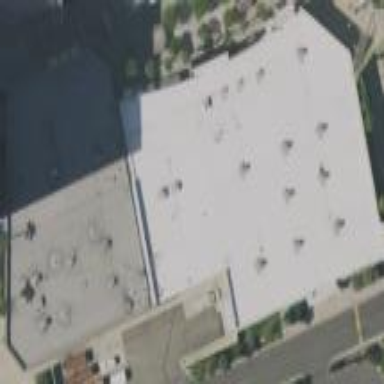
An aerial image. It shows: Retail building.